Question: Building the SelectList
'''
public SelectList DummyList()
{
List<SelectListItem> list = new List<SelectListItem>();
list.Add(new SelectListItem { Value = "0", Text = "---Select--", Disabled = false });
list.Add(new SelectListItem { Value = "Uno", Text = "Uno", Disabled = false });
list.Add(new SelectListItem { Value = "Dos", Text = "Dos", Disabled = true});
list.Add(new SelectListItem { Value = "Tres", Text = "Tres", Disabled = false });
list.Add(new SelectListItem { Value = "Cuatro", Text = "Cuatro", Disabled = false });
return new SelectList(list, "Value", "Text", "---Select--");
}
'''
Binding the Select List to the model
'''
model.ProductsModel.Model = new DummyDropDown().DummyList();
'''
Displaying the view
'''
@Html.DropDownListFor(model => model.Model, Model.Model, htmlAttributes: new { @class = "dropdown ", @style = "width:50%;" })
'''
Html Result
'''
<select id="Model" class="dropdown " style="width:50%;" name="Model">
<option value="0">---Select--</option>
<option value="Uno">Uno</option>
<option value="Dos">Dos</option>
<option value="Tres">Tres</option>
<option value="Cuatro">Cuatro</option>
</select>
'''
View

The Select List is displaying all the items enabled when in reality option "Dos" should be disabled
'''
<option value="Dos" disabled>Dos</option>
'''
according to the properties.
If someone can explain why to me, or tell me what is wrong with the code. Is there any other way to achieve this? I need item "Dos" to be disabled (grayed out).
Thanks in advance.
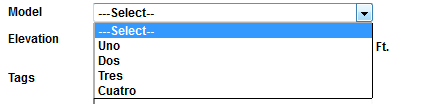
Answer: Try changing your method to
'''
public IEnumerable<SelectListItem> DummyList()
{
List<SelectListItem> list = new List<SelectListItem>();
....
list.Add(new SelectListItem { Value = "Dos", Text = "Dos", Disabled = true});
....
return list;
}
'''
and make 'ProductsModel.Model' typeof 'IEnumerable<SelectListItem>' rather than 'SelectList'
Currently your creating a 'SelectList' based on your list using the properties 'Value' and 'Text' only (not taking into account the 'Disabled' property). Alternatively you can use one of the <URL> that accepts parameter 'IEnumerable' of disabled values